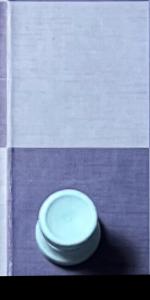
Label: Rook_White